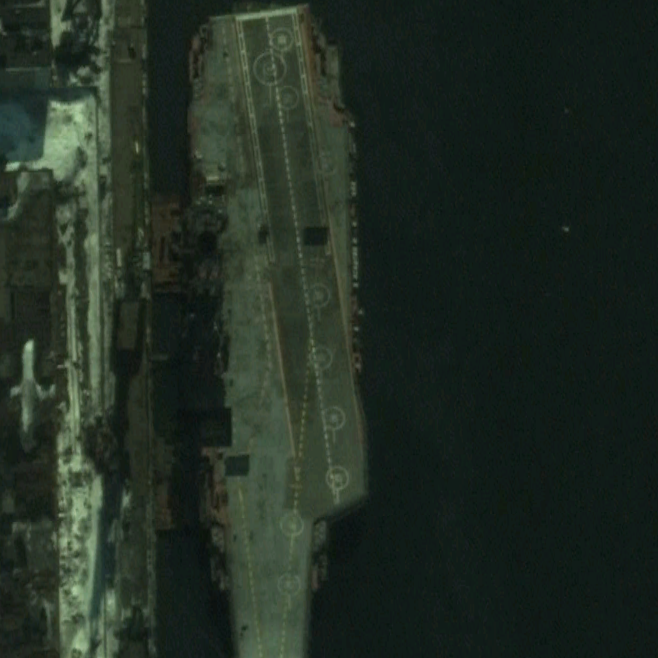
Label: aircraft_carrier